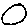
Label: circle